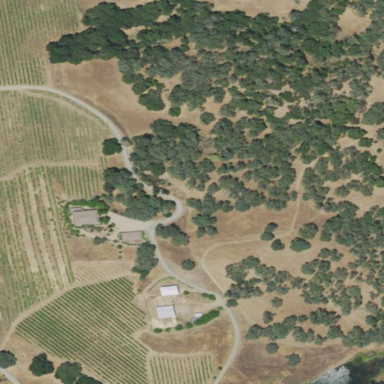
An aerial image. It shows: Vineyard with wine grapes as the crop.